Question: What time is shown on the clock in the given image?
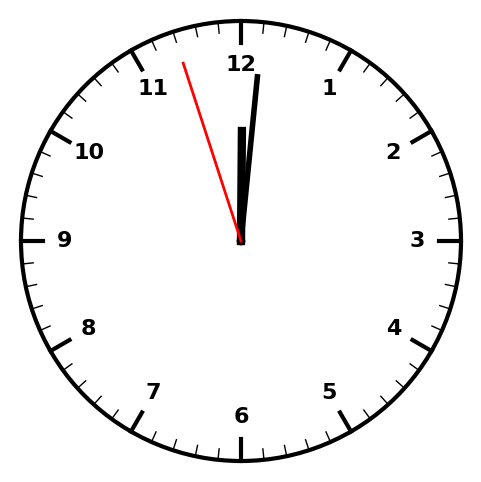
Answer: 12:00:57